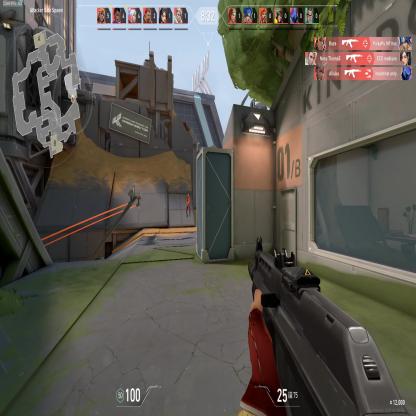
Label: enemy